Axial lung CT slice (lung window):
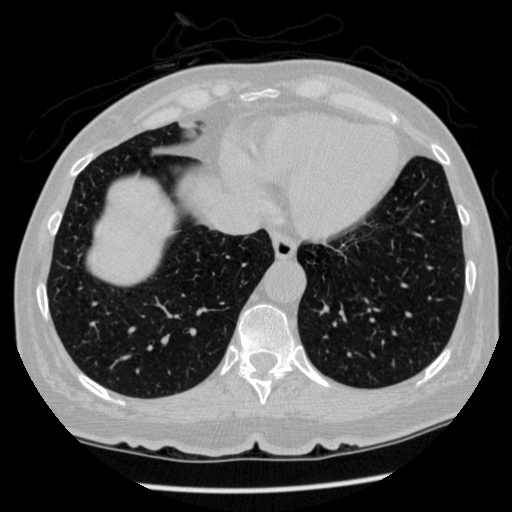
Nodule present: no